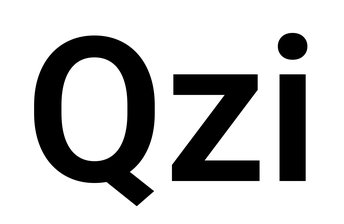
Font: Roboto_SemiBold